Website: crate-barrel
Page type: payment
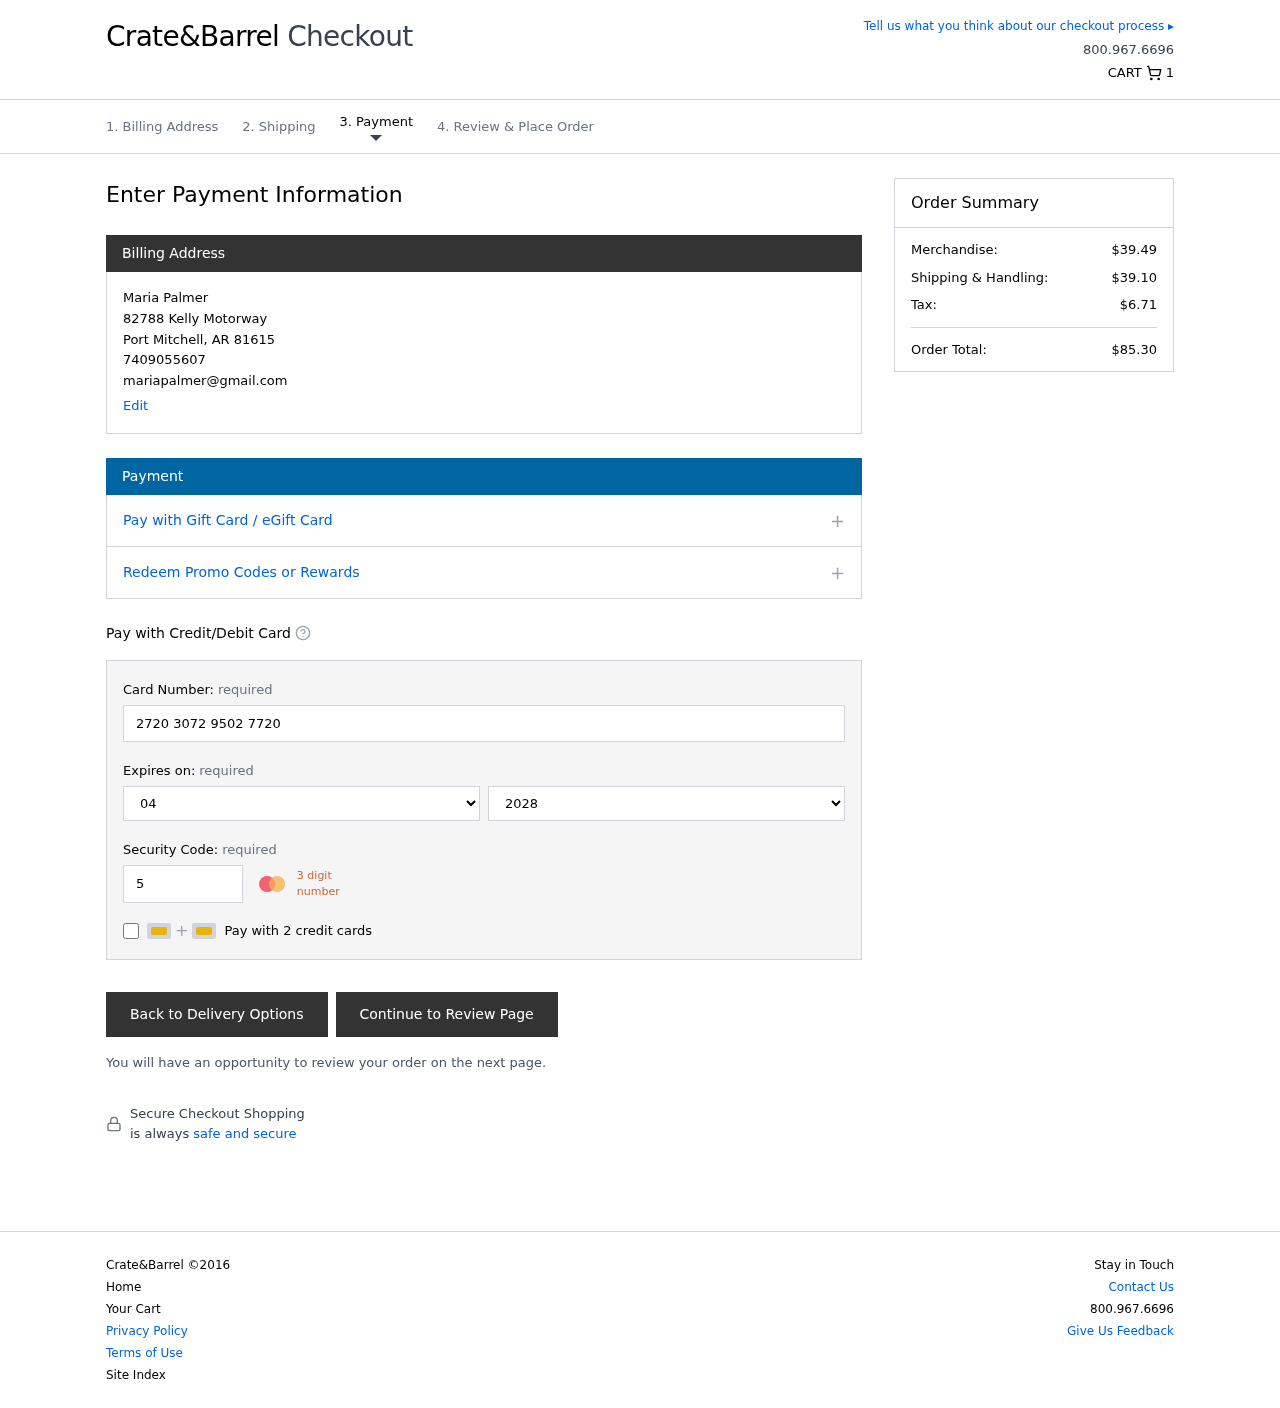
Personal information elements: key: PII_CARD_CVV
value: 578
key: PII_CARD_EXPIRY_MONTH
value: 04
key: PII_CARD_EXPIRY_YEAR
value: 28
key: PII_CARD_NUMBER
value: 2720 3072 9502 7720
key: PII_CITY
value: Port Mitchell
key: PII_EMAIL
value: mariapalmer@gmail.com
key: PII_FULLNAME
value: Maria Palmer
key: PII_PHONE
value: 7409055607
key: PII_POSTCODE
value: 81615
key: PII_STATE_ABBR
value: AR
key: PII_STREET
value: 82788 Kelly Motorway
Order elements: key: ORDER_NUM_ITEMS
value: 1
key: ORDER_SUBTOTAL
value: $39.49
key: ORDER_SHIPPING_COST
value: $39.10
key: ORDER_TAX
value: $6.71
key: ORDER_TOTAL
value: $85.30